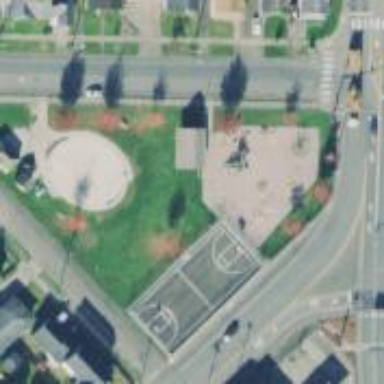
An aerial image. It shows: Springy playground.